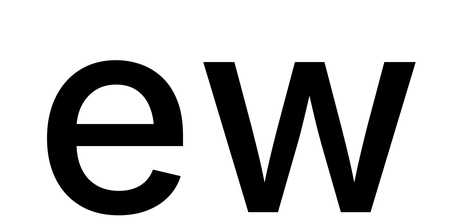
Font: Inter_Medium